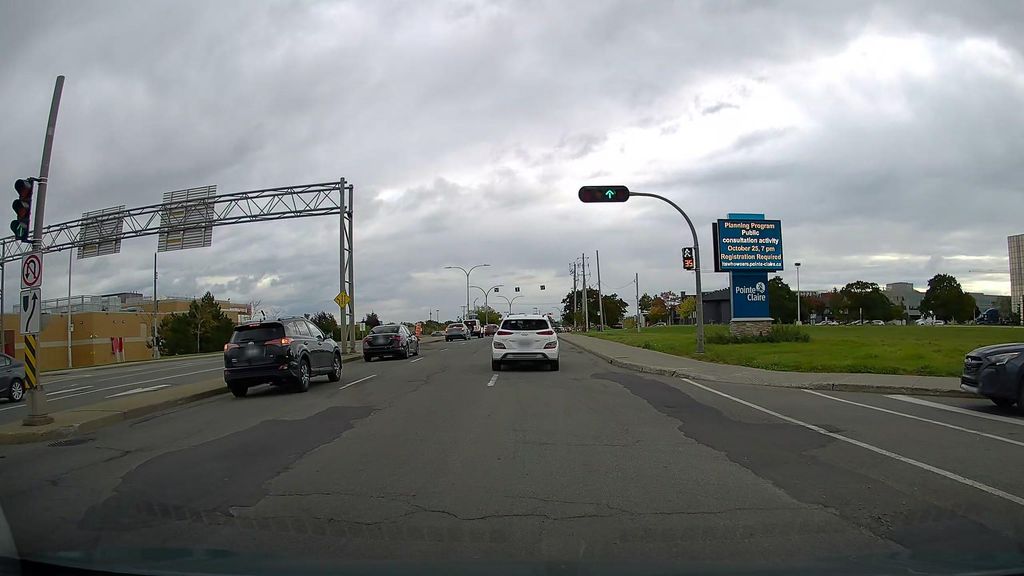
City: montreal